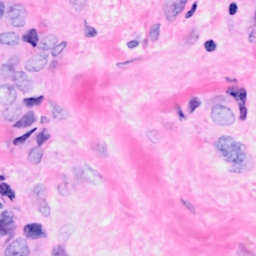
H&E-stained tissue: Breast